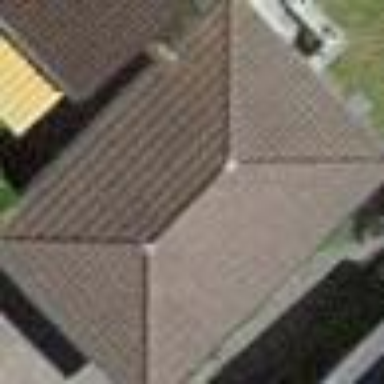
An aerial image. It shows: Garage building.